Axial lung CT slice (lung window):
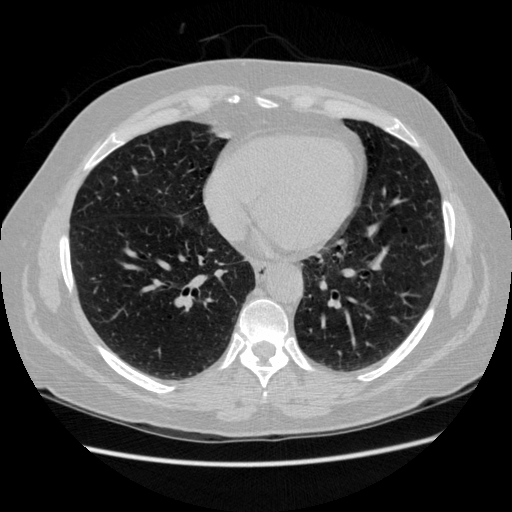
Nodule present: no